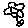
Label: flower